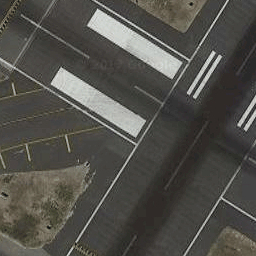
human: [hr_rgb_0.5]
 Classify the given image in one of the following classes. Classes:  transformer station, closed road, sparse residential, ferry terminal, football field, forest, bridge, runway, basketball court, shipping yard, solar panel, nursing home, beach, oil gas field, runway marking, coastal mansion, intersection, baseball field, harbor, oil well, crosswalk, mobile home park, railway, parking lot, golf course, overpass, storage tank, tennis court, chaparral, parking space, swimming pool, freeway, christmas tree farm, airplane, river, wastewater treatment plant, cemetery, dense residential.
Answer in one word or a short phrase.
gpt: runway